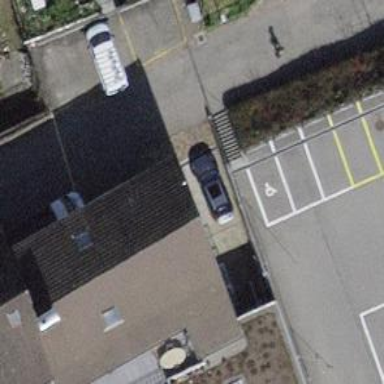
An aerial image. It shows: Building with tile roof.